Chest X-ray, AP view. Patient: 55 years old, sex F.
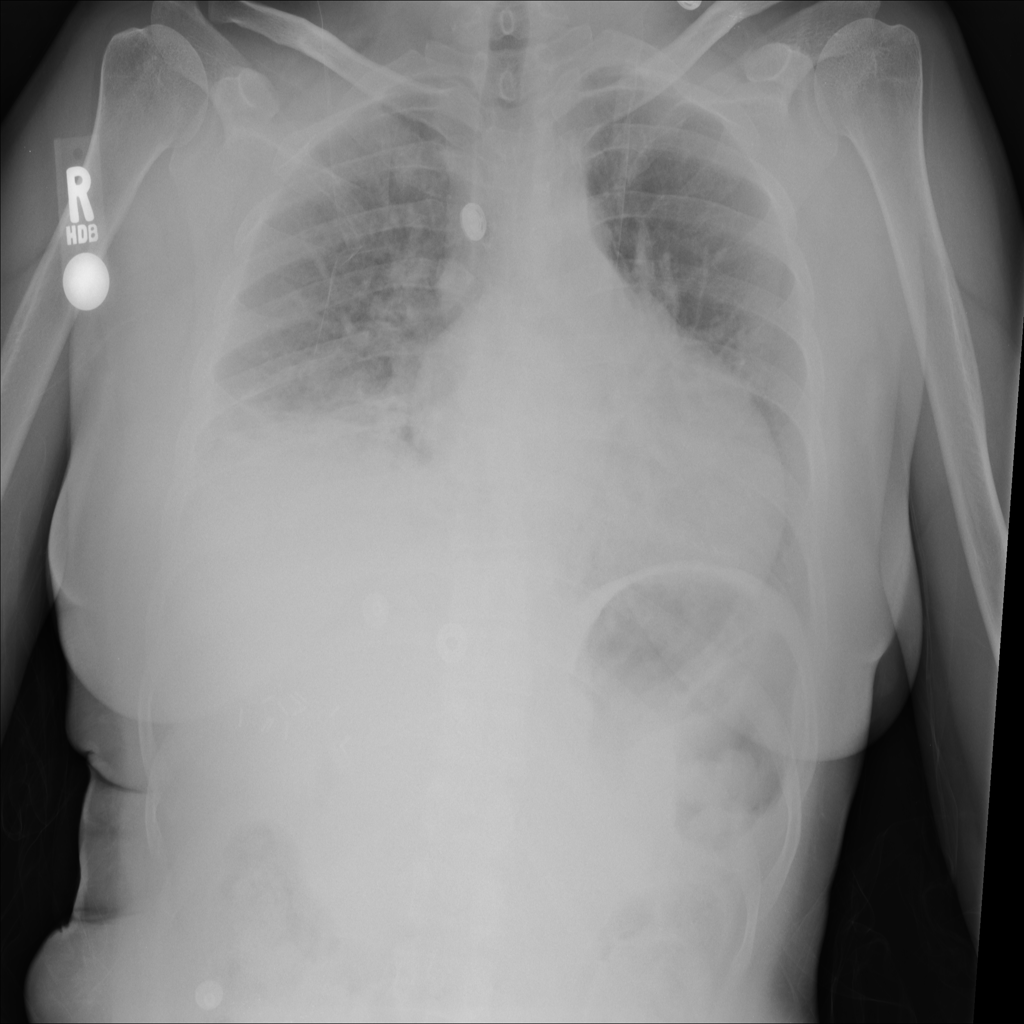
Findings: Atelectasis